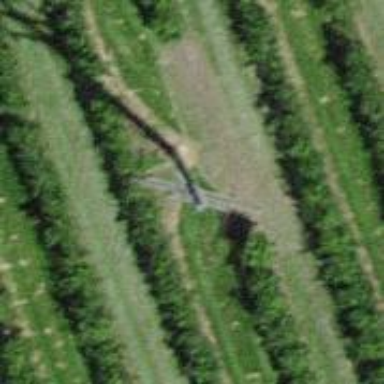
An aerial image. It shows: Power line in the image.